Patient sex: F
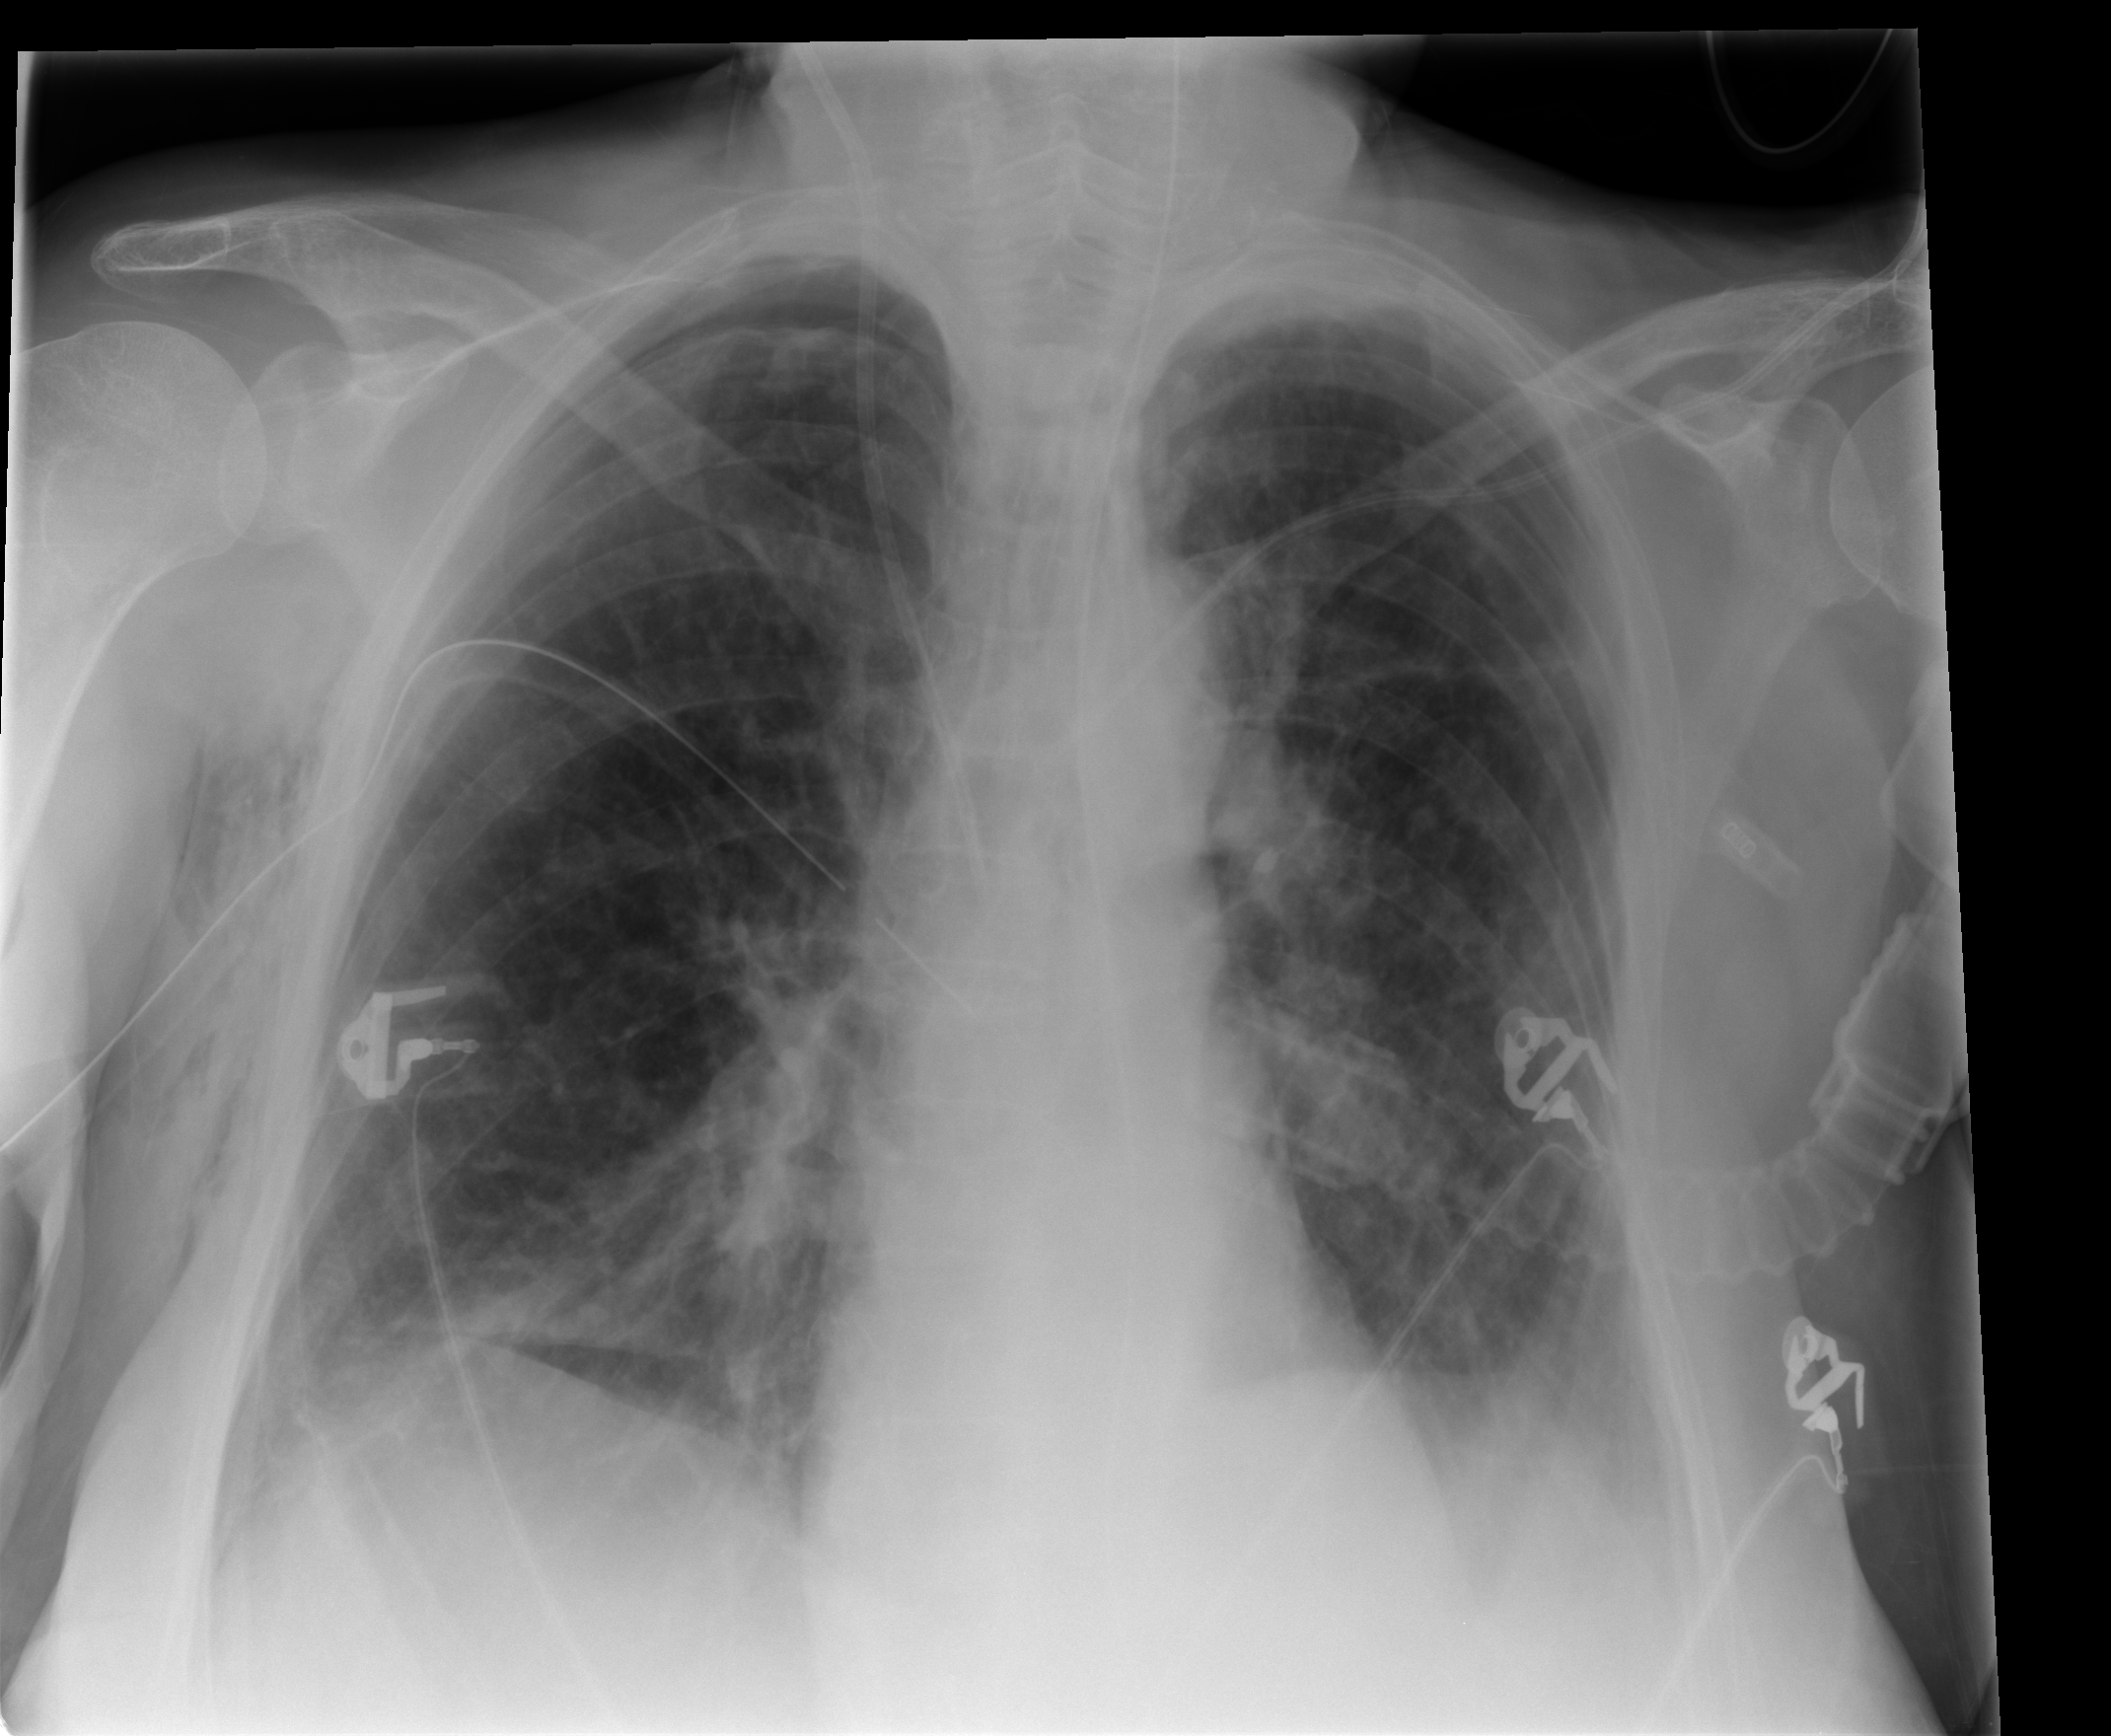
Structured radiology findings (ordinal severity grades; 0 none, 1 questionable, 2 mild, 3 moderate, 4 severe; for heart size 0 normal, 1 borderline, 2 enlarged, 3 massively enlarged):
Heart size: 0
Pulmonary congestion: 0
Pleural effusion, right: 0
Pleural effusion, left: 0
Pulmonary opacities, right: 0
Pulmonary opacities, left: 0
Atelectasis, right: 1
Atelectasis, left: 0